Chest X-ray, PA view. Patient: 30 years old, sex M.
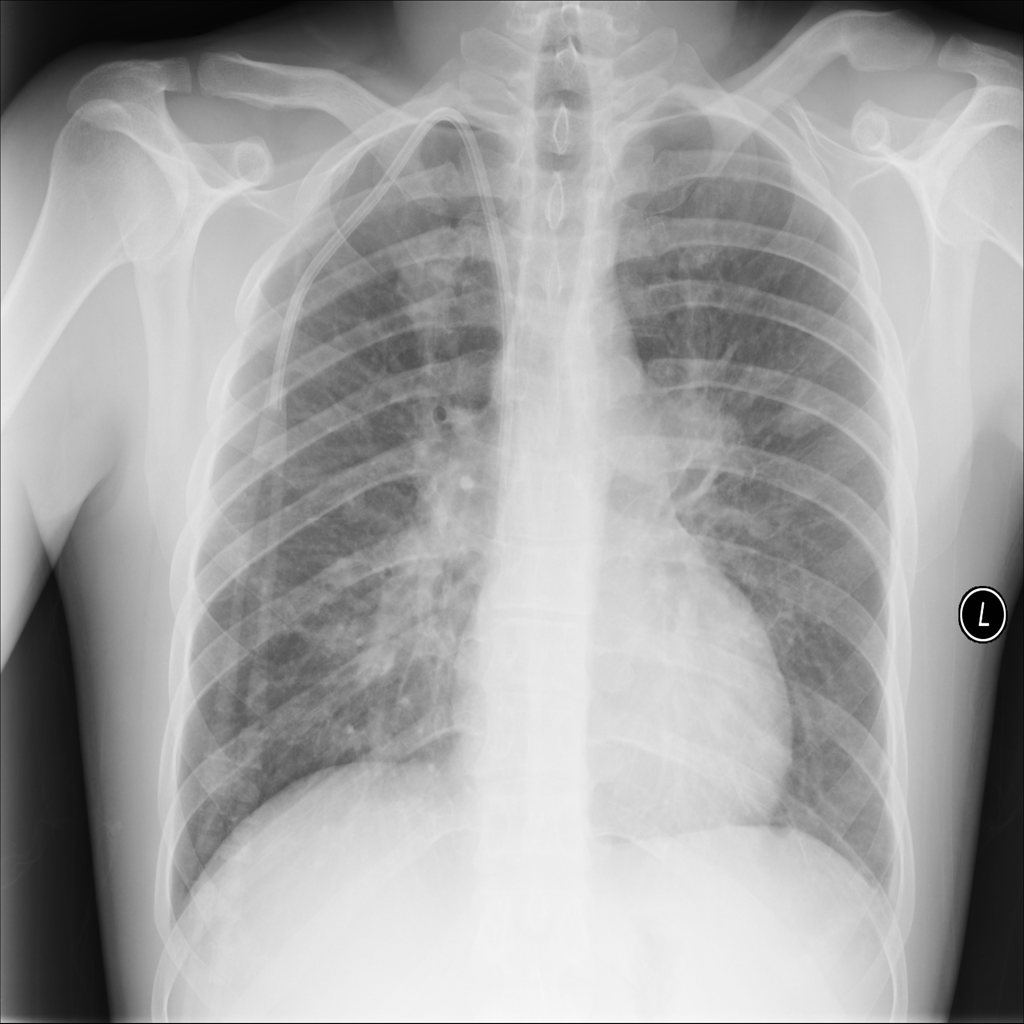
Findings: No Finding